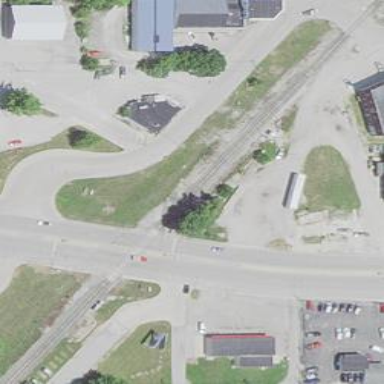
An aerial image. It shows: Railway level crossing.